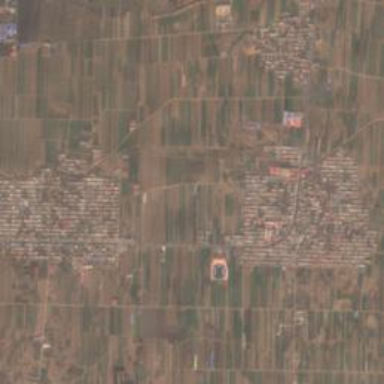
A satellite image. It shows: Township classified as town.